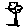
Label: tree